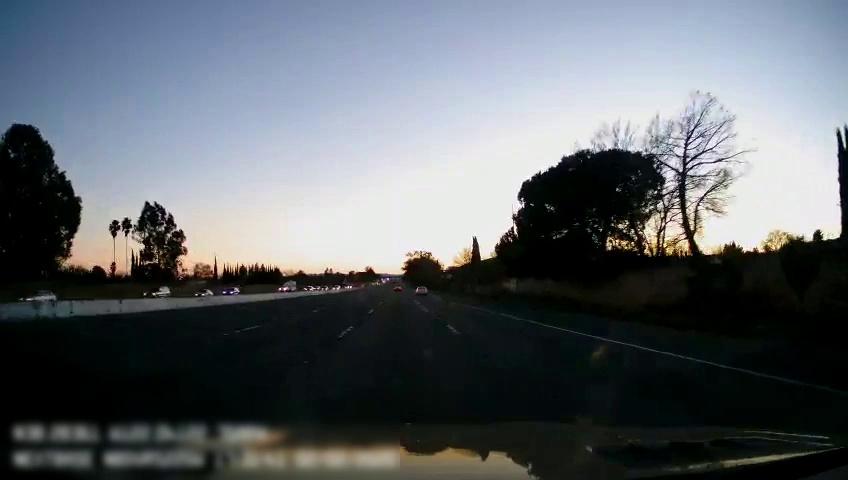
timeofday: Day
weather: Sunny
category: Drivable Space
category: Vehicles | Car
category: Vehicles | SUV
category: Vehicles | SUV
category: Vehicles | Car
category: Vehicles | SUV
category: Vehicles | Truck
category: Lanes | Current Lane
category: Lanes | Current Lane
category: Lanes | Alternate Lane
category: Lanes | Alternate Lane